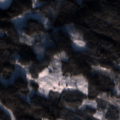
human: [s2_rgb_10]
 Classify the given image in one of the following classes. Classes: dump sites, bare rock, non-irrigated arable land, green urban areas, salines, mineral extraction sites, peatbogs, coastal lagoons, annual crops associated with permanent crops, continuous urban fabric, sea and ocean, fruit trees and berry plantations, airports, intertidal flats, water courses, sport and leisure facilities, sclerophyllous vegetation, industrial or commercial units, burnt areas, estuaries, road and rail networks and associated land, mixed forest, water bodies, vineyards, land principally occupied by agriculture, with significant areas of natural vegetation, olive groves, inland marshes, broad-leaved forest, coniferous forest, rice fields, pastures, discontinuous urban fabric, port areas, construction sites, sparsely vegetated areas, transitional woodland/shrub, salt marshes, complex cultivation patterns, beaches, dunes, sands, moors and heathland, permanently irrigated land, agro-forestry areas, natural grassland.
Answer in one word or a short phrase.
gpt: coniferous forest, mixed forest, transitional woodland/shrub, water bodies